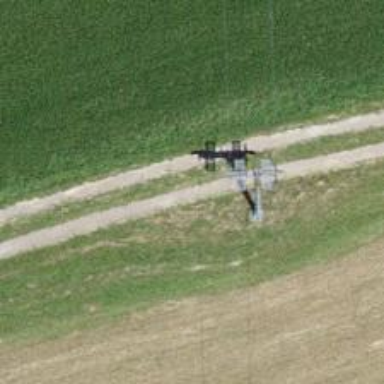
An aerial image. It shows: Pylon for aerialway.